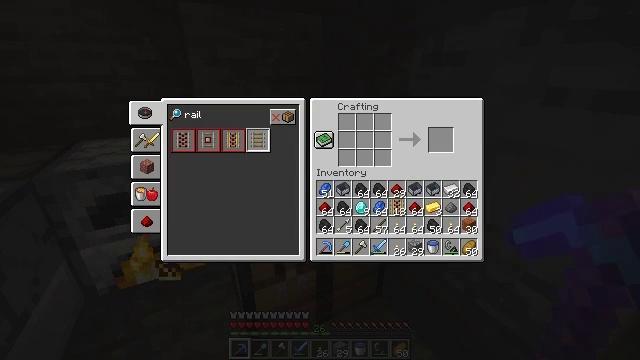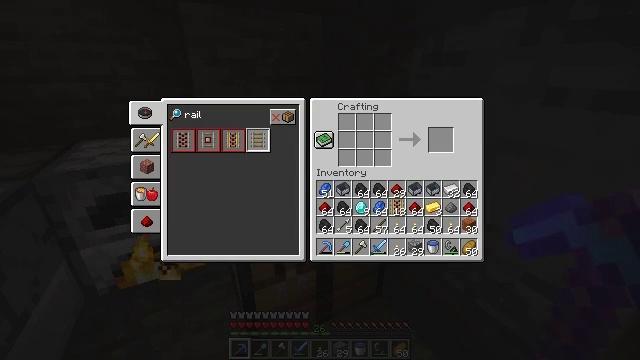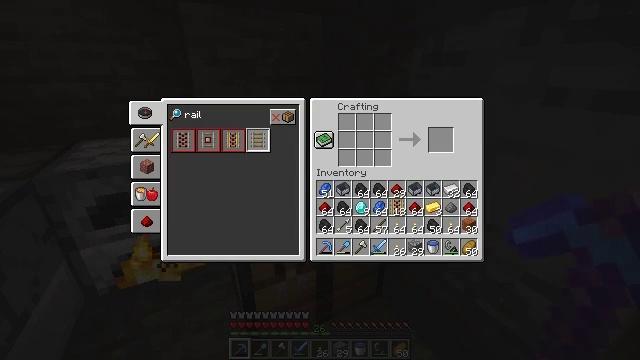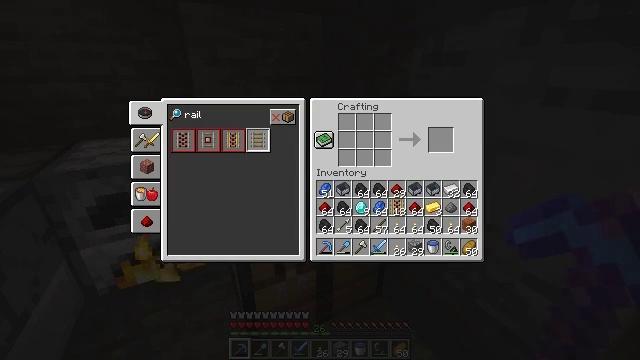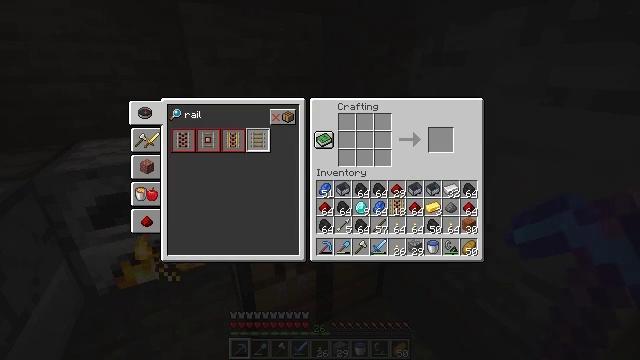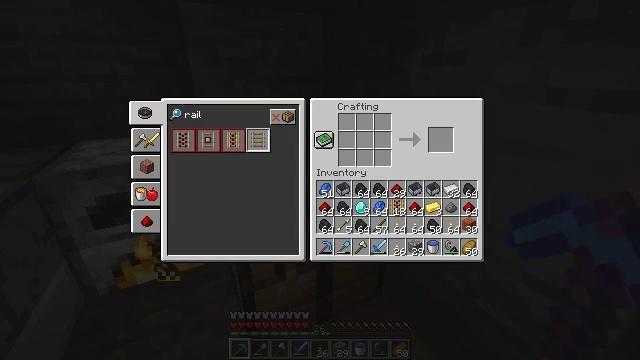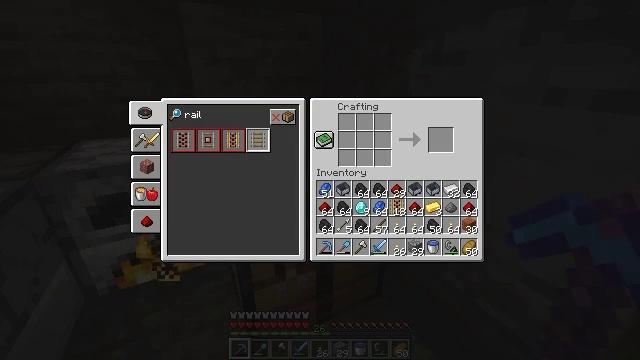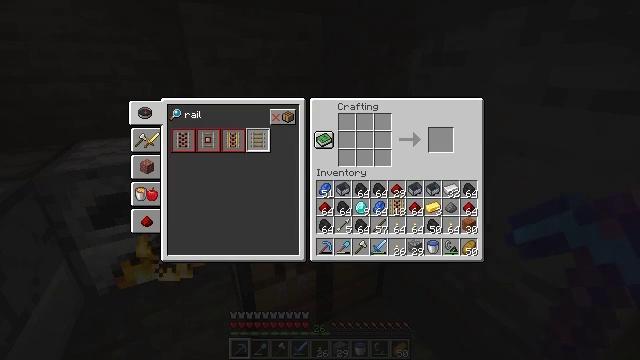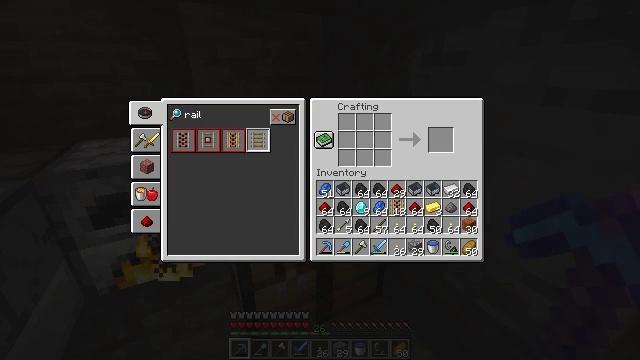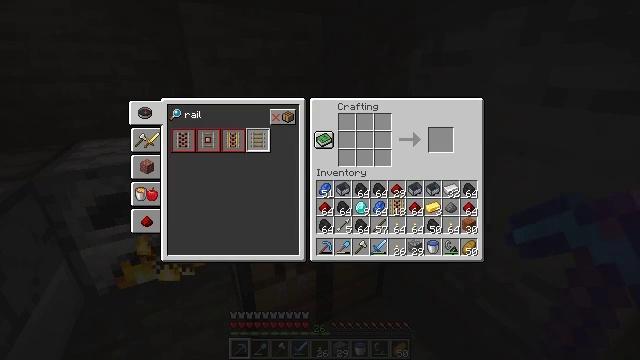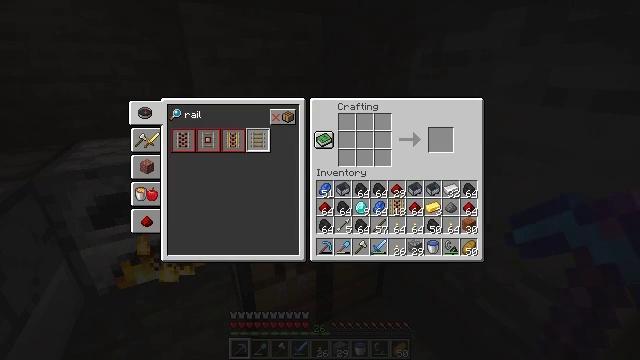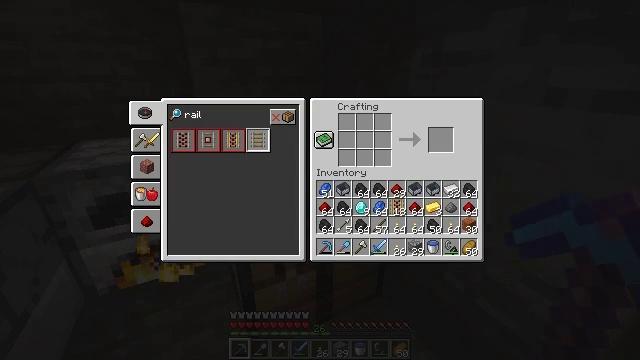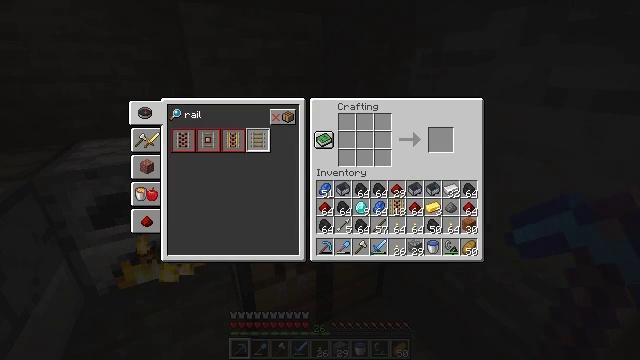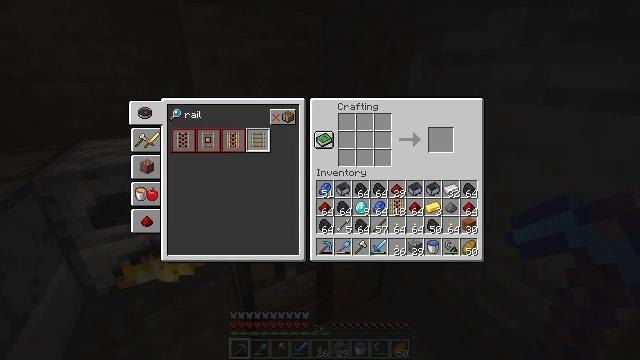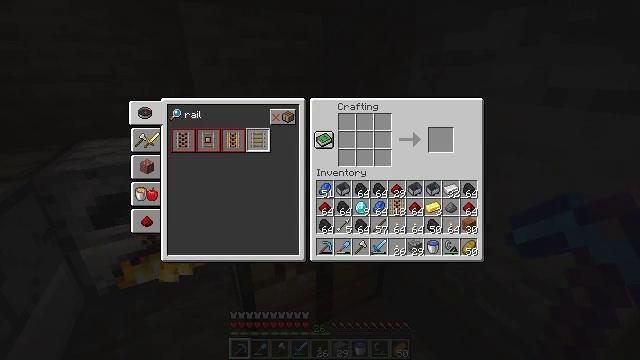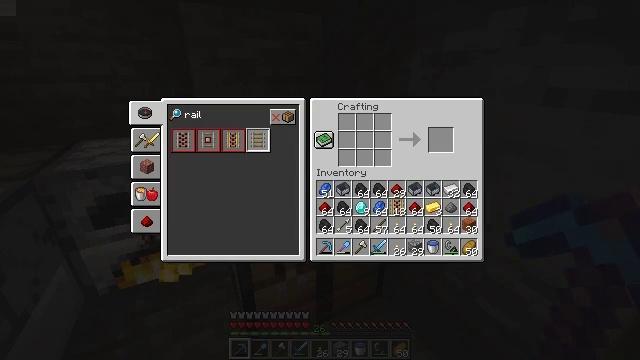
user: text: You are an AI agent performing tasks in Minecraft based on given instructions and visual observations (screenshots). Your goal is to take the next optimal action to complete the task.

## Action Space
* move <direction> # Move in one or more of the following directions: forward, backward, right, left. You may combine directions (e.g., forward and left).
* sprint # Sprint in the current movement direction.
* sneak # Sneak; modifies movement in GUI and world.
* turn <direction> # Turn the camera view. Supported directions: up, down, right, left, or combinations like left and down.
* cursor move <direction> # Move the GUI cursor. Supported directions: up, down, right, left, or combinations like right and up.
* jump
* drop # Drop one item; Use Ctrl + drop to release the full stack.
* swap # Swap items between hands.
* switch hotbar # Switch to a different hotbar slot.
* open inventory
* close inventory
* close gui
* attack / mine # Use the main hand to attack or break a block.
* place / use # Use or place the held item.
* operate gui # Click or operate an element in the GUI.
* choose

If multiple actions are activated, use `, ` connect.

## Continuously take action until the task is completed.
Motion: motion action
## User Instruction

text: Remove a minecart from the inventory.
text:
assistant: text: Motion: no_op
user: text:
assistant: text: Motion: no_op
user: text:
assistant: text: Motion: no_op
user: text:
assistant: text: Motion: no_op
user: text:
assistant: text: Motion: no_op
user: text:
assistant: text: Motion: no_op
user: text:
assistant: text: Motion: no_op
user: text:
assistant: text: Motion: no_op
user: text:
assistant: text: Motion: no_op
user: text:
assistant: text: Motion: no_op
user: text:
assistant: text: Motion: no_op
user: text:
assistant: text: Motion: no_op
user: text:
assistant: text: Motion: no_op
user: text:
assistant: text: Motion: no_op
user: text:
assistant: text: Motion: no_op
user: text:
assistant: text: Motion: no_op
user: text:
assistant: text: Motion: no_op
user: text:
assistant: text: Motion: no_op
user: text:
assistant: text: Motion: no_op
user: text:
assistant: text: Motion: cursor move left
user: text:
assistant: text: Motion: cursor move left
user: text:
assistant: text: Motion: cursor move left
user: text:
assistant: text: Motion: cursor move left
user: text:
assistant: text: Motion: cursor move left
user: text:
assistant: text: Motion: no_op
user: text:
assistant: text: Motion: no_op
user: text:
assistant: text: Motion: no_op
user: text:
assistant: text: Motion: no_op
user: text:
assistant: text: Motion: no_op
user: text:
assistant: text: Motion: no_op